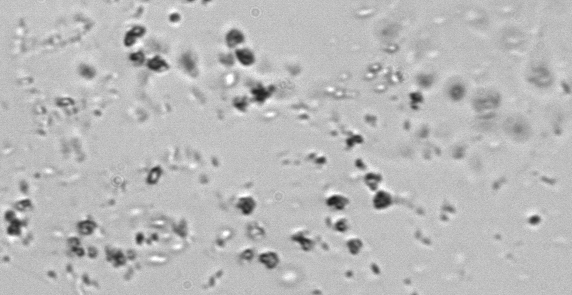
Label: Phaeocystis